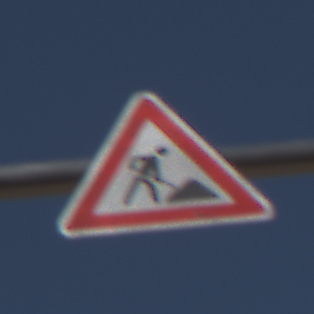
Verkehrszeichen: Arbeitsstelle
Umgebung: Outdoor, Nature
Tageszeit: MorningAfternoon
Wetter: Clear
Licht: Natural
Jahreszeit: NotSpecified
Kontrast: HighContrast